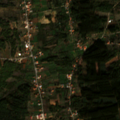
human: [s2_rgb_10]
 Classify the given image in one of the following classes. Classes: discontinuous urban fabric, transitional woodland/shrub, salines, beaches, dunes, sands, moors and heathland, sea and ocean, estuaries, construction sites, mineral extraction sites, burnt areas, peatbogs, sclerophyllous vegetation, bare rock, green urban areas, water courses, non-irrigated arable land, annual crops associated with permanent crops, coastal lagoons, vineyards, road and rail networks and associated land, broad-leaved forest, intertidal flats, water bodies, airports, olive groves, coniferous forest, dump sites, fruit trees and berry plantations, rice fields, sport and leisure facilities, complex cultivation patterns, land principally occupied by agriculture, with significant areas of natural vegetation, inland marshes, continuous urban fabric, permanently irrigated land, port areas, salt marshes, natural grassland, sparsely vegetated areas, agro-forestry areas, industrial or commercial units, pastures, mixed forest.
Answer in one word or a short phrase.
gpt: olive groves, complex cultivation patterns, land principally occupied by agriculture, with significant areas of natural vegetation, broad-leaved forest, transitional woodland/shrub